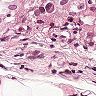
Metastatic tissue present: yes